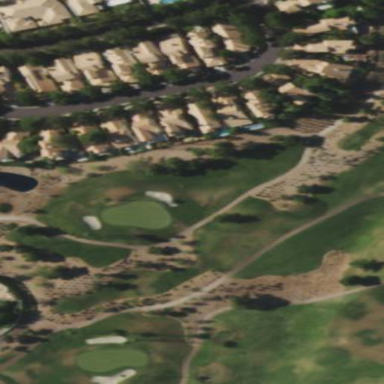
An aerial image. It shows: Area of rough grass used for golf.